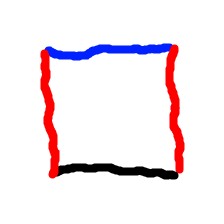
Shape: square